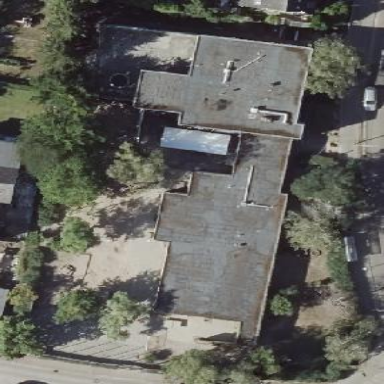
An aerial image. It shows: Kindergarten.